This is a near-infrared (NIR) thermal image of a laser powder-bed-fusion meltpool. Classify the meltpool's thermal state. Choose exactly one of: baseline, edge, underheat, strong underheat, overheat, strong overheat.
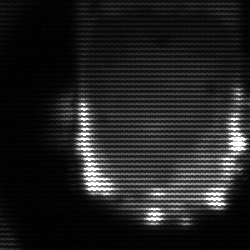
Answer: baseline